Question: I have a table with more than one date column,
each date column hold a date or null value,
I want to write a SQL query which will display each column have date into a new row with a new additional column named LogDate that contain the same date of column.
Its difficult to explain, please referrer the attached image.

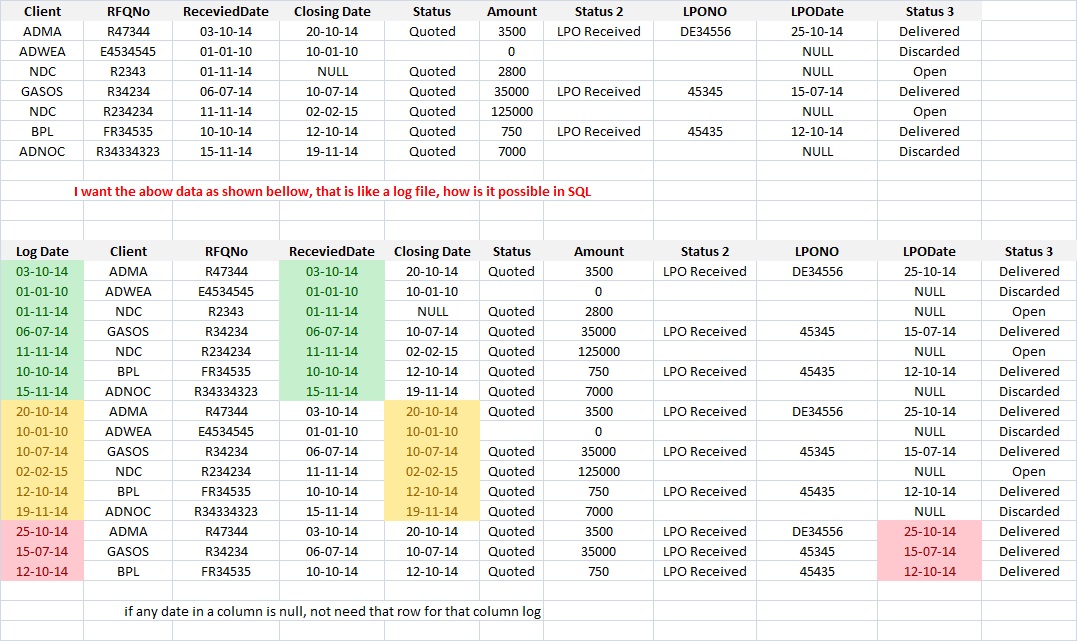
Answer: Just use 'UNION ALL' to concatenate the three result sets:
'''
SELECT [ReceivedDate] AS LogDate, * FROM MyTable WHERE [ReceivedDate] IS NOT NULL
UNION ALL
SELECT [Closing Date] AS LogDate, * FROM MyTable WHERE [Closing Date] IS NOT NULL
UNION ALL
SELECT [LPODate] AS LogDate, * FROM MyTable WHERE [LPODate] IS NOT NULL
'''
To sort by LogDate simply add the following ORDER BY clause to the end of this query:
'''
ORDER BY LogDate
'''